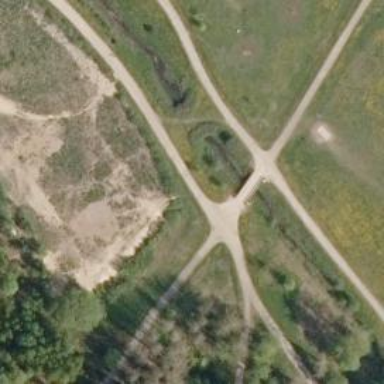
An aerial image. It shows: Footway bridge.